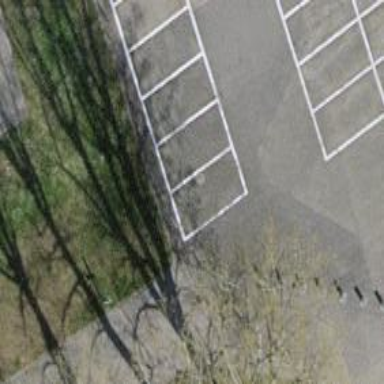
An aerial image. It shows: Bollard barrier.